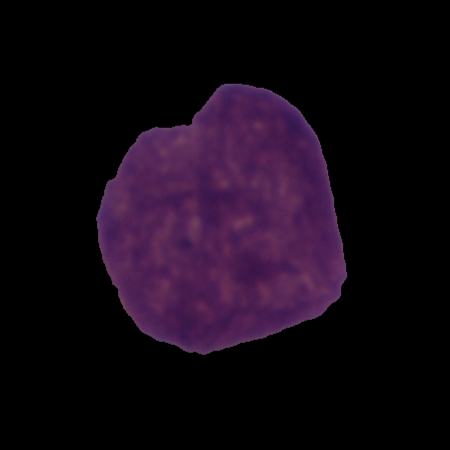
Label: cancer